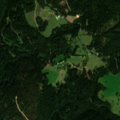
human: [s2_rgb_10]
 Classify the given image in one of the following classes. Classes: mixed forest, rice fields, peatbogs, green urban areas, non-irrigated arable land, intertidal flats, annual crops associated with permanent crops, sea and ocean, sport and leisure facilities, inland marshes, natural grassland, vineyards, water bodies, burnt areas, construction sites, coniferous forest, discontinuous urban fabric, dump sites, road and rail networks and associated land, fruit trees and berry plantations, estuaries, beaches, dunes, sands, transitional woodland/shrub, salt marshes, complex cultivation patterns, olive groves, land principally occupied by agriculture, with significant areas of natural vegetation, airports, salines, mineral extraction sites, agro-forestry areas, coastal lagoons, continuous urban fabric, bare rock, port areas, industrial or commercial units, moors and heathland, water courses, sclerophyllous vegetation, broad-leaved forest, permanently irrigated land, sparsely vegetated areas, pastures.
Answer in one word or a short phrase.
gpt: pastures, coniferous forest, mixed forest